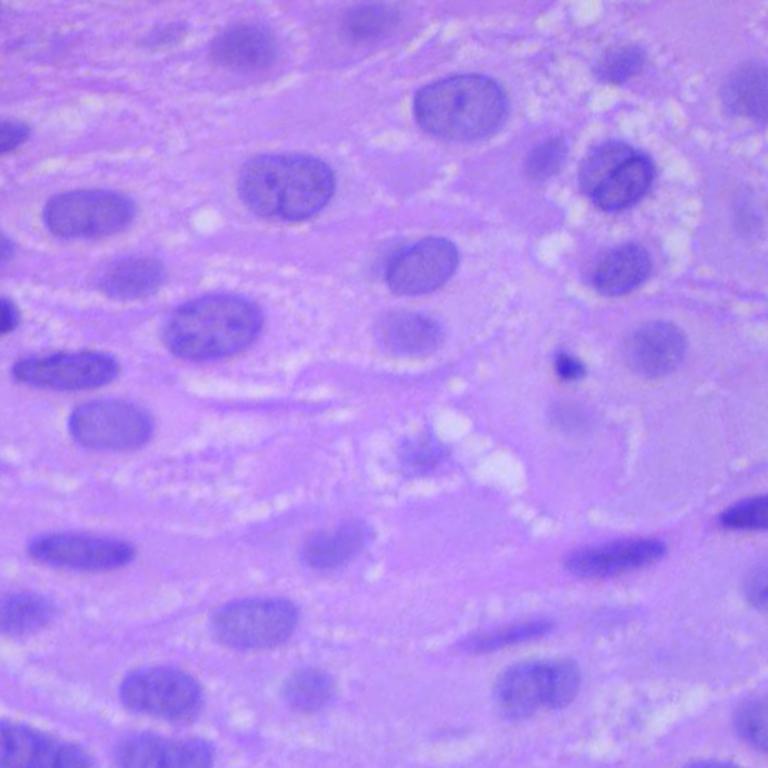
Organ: lung
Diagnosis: squamous carcinomas